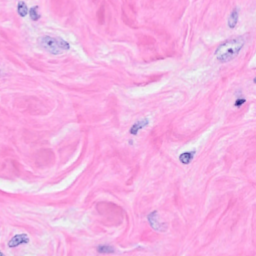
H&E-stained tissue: Breast